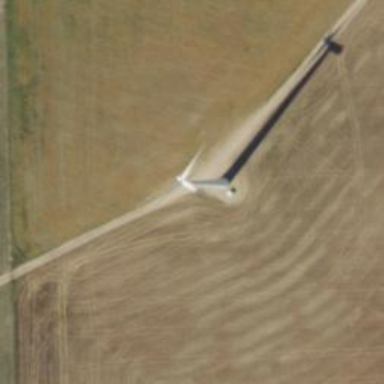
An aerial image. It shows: Wind generator using horizontal axis wind turbines.